Aerial crown-view tile of a tropical tree (Barro Colorado Island, Panama), acquired 20250217:
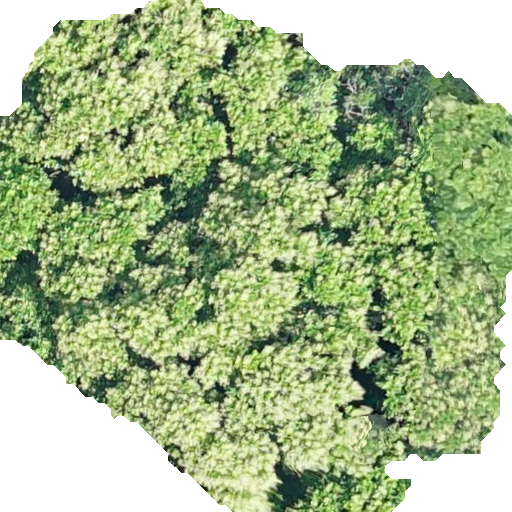
Species: Anacardium excelsum
GBIF accepted scientific name: Anacardium excelsum
Crown area: 317.89 m²